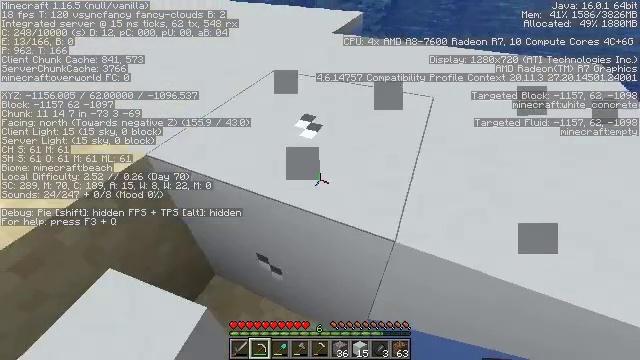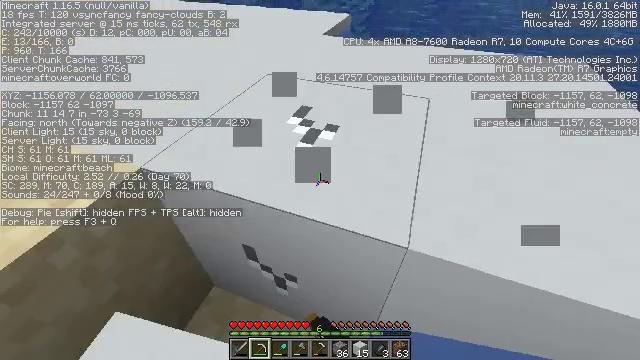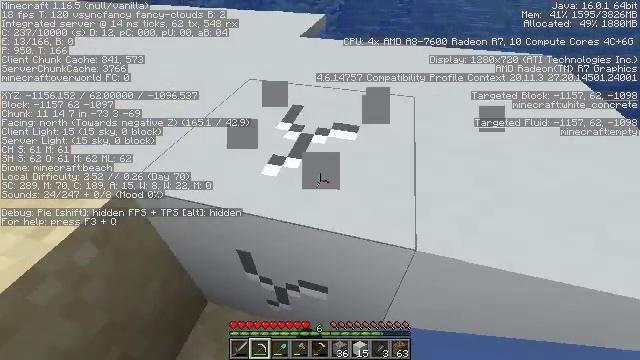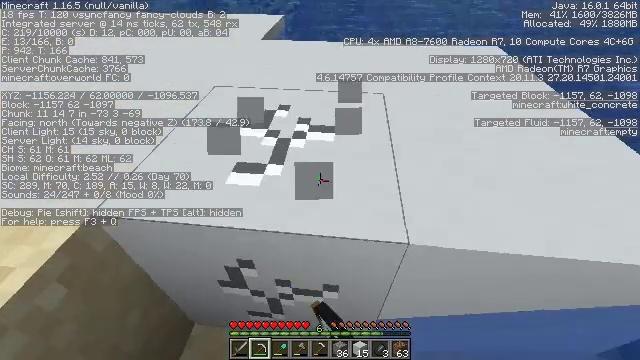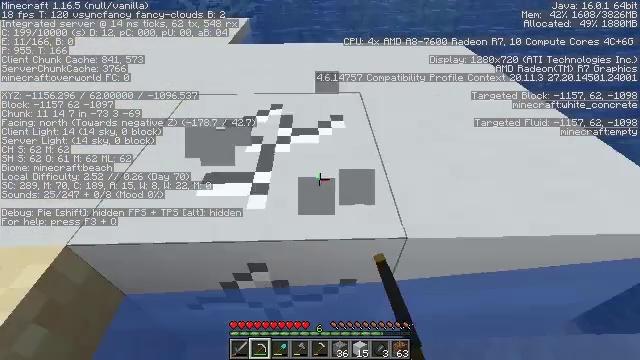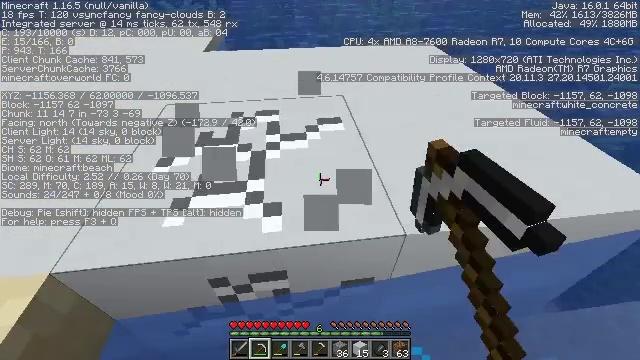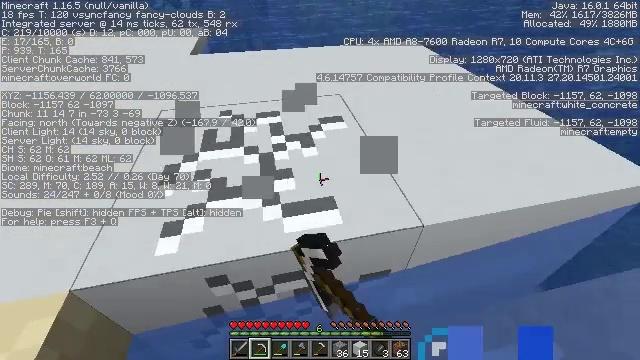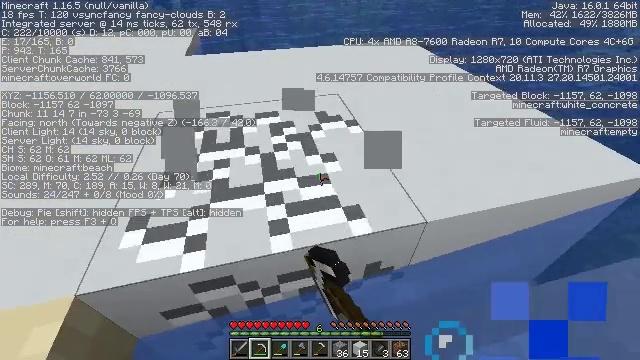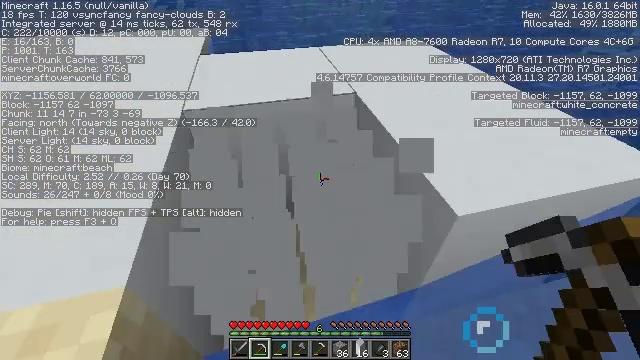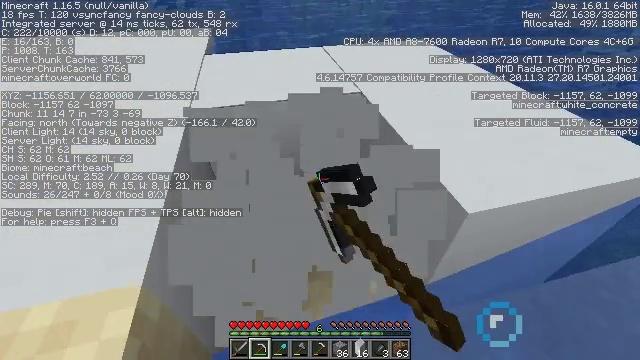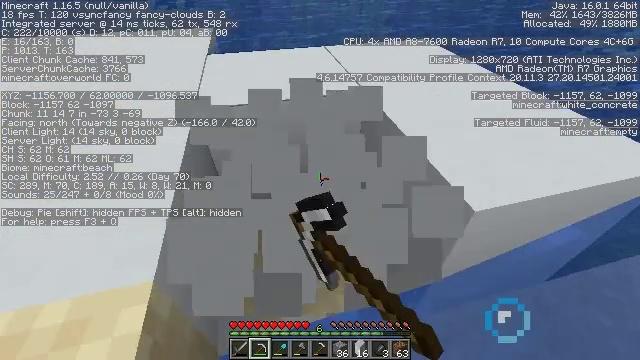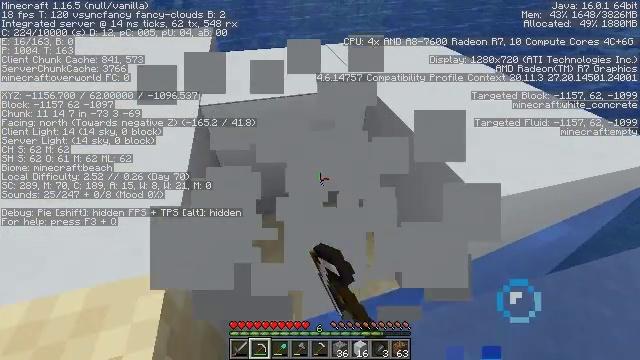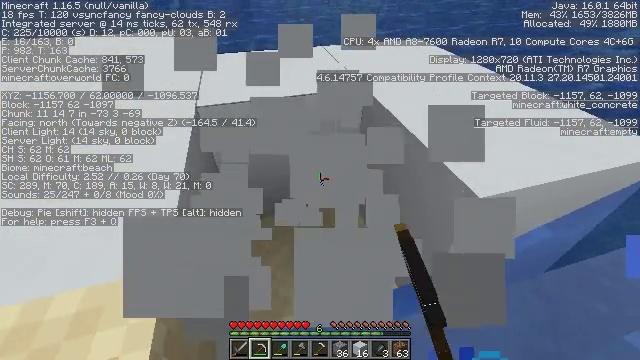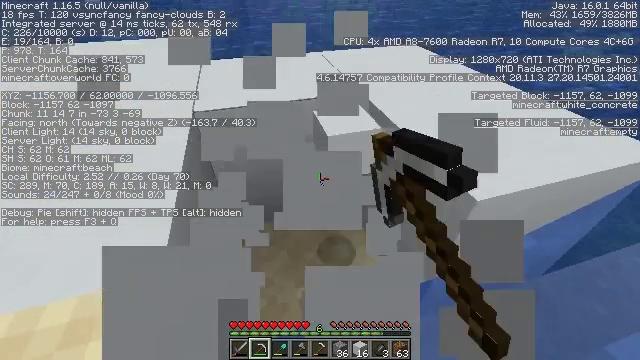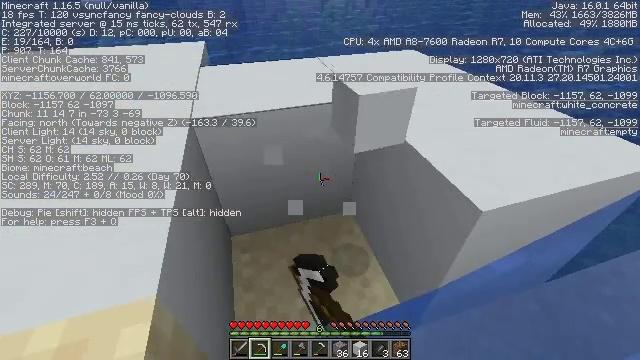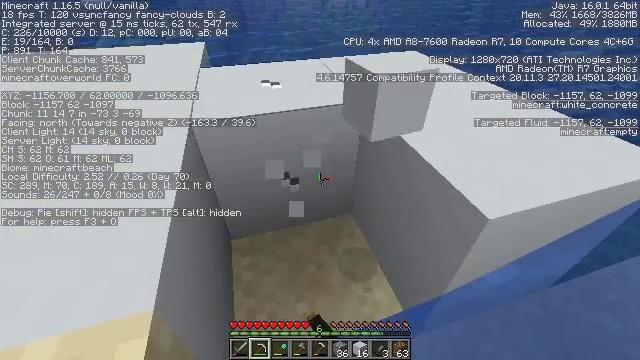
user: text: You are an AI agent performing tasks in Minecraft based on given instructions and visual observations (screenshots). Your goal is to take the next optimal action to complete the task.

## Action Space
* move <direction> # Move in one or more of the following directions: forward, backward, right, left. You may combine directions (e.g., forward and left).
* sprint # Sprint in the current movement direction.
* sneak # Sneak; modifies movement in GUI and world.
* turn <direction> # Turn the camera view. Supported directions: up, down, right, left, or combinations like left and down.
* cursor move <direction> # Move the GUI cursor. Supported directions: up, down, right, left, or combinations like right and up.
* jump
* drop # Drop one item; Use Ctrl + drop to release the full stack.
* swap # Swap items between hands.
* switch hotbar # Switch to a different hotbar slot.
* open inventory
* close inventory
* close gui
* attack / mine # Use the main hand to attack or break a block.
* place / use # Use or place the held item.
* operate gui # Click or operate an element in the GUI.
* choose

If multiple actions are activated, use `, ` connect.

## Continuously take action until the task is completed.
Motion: motion action
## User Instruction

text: Use tools to mine the white concrete.
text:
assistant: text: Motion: turn right, attack / mine
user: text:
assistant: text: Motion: turn right, attack / mine
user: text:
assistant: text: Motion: turn right, attack / mine
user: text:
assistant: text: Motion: turn right, attack / mine
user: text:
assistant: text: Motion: turn right, attack / mine
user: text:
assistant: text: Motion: turn right, attack / mine
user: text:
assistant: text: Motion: turn right, attack / mine
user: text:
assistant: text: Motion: attack / mine
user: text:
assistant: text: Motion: attack / mine
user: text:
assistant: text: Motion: attack / mine
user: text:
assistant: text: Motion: attack / mine
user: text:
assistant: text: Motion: attack / mine
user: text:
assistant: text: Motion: move forward, turn up, attack / mine
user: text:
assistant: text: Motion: move forward, attack / mine
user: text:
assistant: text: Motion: move forward, attack / mine
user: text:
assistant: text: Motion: move forward, attack / mine
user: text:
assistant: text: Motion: move forward, attack / mine
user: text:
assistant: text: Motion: move forward, attack / mine
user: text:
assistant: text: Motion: attack / mine
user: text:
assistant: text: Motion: attack / mine
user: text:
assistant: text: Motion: move forward, attack / mine
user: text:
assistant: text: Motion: move forward, attack / mine
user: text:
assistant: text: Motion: move forward, attack / mine
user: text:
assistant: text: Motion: move forward, turn right, attack / mine
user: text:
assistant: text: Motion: move forward, turn right and down, attack / mine
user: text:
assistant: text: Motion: move forward, turn right, attack / mine
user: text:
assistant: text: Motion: move forward, turn right, attack / mine
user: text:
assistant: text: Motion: turn right, attack / mine
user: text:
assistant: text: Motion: attack / mine
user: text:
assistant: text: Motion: attack / mine